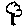
Label: tree